Field crop: tomato
Growth stage: 1
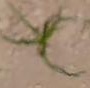
Species: cyperus